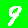
Digit: 9